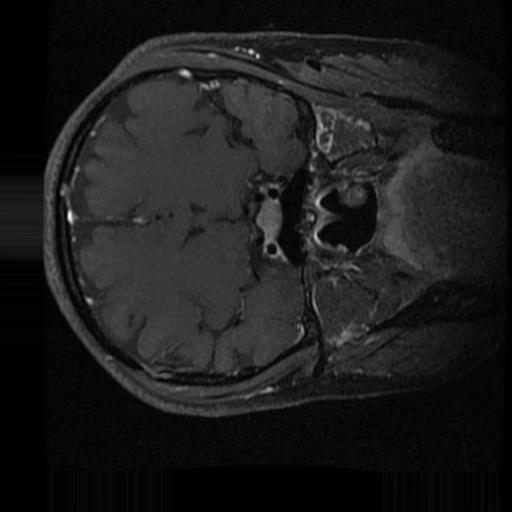
Label: brain_tumor